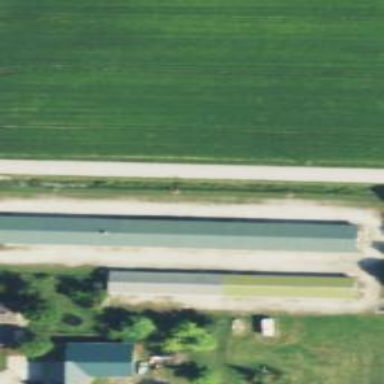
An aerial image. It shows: Area used for garages with storage rental services available.